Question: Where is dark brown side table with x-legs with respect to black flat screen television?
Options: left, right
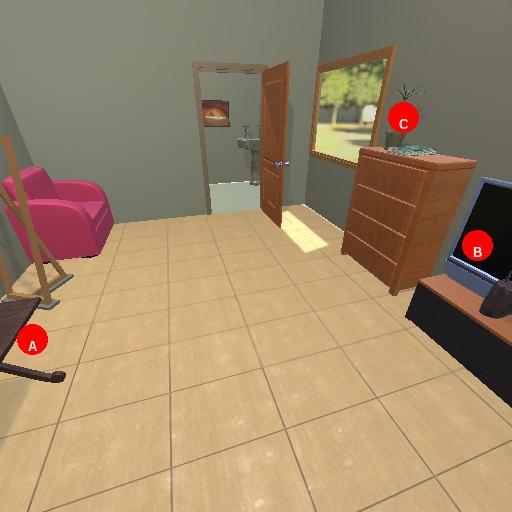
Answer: left